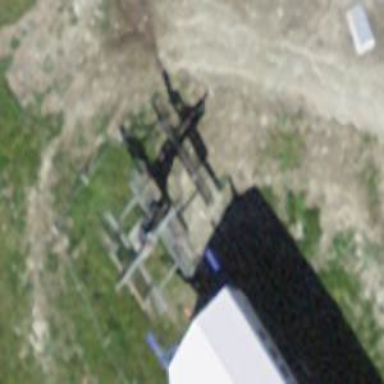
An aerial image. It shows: Pylon used for aerialway.